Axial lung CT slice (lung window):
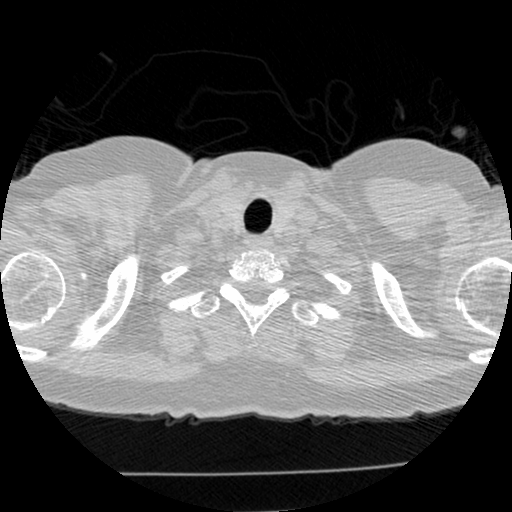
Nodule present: no